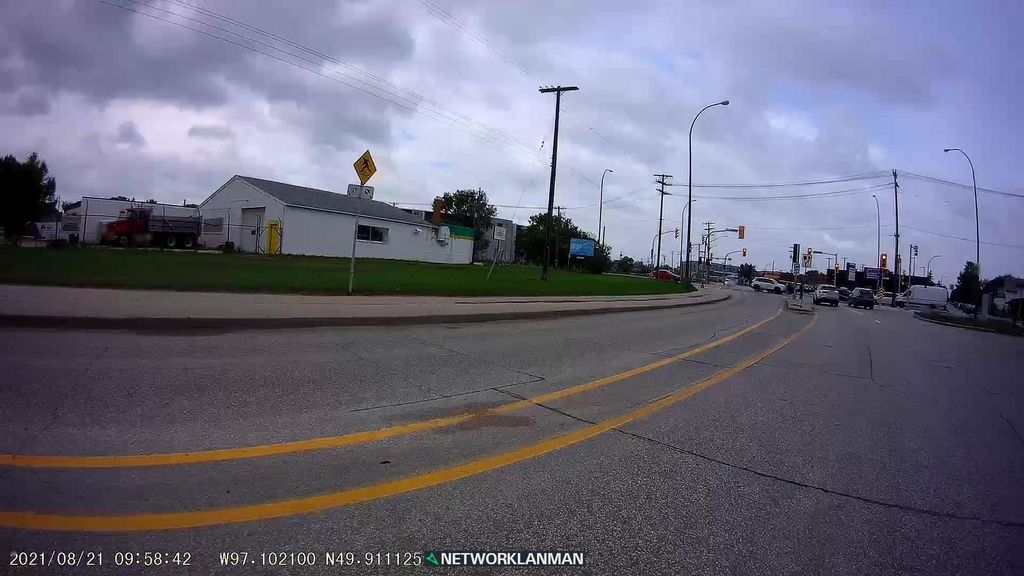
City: winnipeg